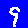
Digit: 9